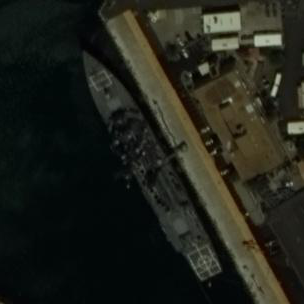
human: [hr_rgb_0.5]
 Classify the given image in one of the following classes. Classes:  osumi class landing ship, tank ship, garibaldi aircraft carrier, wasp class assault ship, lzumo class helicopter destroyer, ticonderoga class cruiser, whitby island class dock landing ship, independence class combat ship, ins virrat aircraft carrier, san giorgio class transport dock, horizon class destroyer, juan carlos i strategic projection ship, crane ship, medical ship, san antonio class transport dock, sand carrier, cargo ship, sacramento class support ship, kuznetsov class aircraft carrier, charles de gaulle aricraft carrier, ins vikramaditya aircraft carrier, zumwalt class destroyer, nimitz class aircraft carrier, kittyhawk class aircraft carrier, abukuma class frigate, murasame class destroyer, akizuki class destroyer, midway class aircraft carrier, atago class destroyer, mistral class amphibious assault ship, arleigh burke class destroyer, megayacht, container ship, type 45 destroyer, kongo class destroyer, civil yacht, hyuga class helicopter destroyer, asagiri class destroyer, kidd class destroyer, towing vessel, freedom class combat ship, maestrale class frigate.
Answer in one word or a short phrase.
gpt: Arleigh Burke class destroyer